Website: slack
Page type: payment
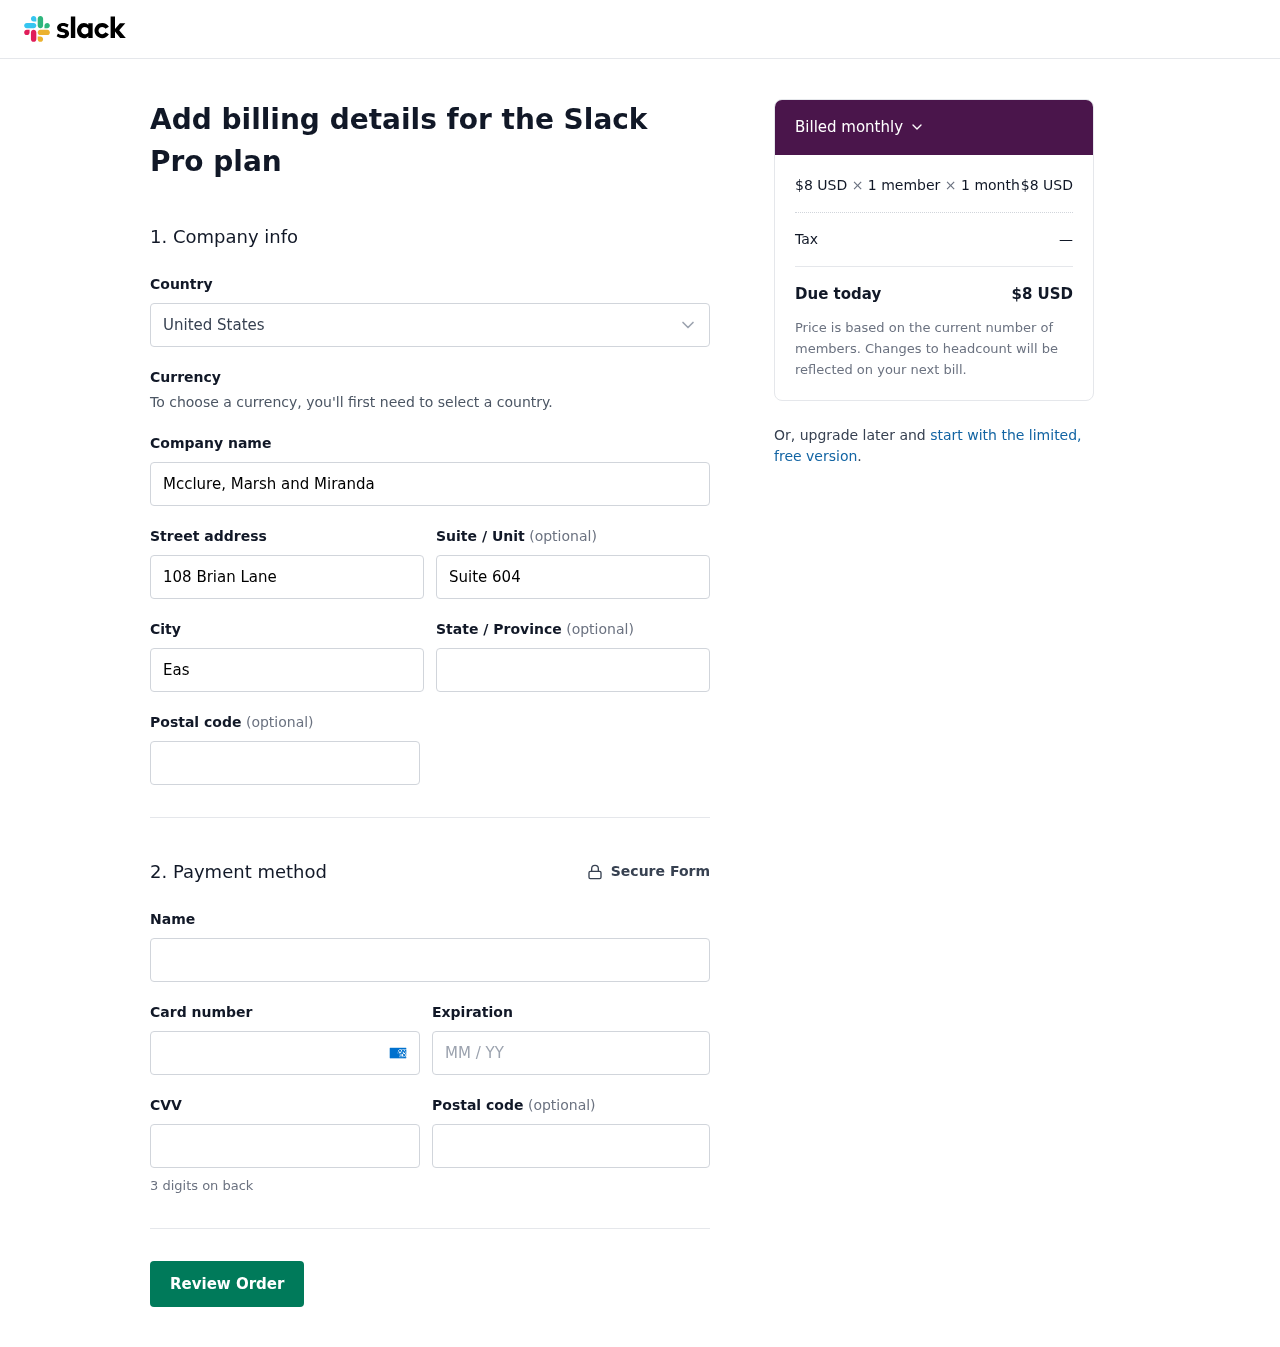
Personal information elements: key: PII_COUNTRY
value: United States
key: PII_COMPANY
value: Mcclure, Marsh and Miranda
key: PII_STREET
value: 108 Brian Lane
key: PII_STREET2
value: Suite 604
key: PII_CITY
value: East Mark
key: PII_STATE
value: Colorado
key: PII_POSTCODE
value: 10369
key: PII_FULLNAME
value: Daniel Walker
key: PII_CARD_NUMBER
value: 3742 8679 4268 634
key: PII_CARD_EXPIRY
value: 09/30
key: PII_CARD_CVV
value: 6786
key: PII_POSTCODE2
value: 14915
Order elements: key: ORDER_PRICE_PER_MEMBER
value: $8 USD
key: ORDER_NUM_MEMBERS
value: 1 member
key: ORDER_NUM_MONTHS
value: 1 month
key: ORDER_SUBTOTAL
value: $8 USD
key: ORDER_TAX
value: —
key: ORDER_TOTAL
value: $8 USD